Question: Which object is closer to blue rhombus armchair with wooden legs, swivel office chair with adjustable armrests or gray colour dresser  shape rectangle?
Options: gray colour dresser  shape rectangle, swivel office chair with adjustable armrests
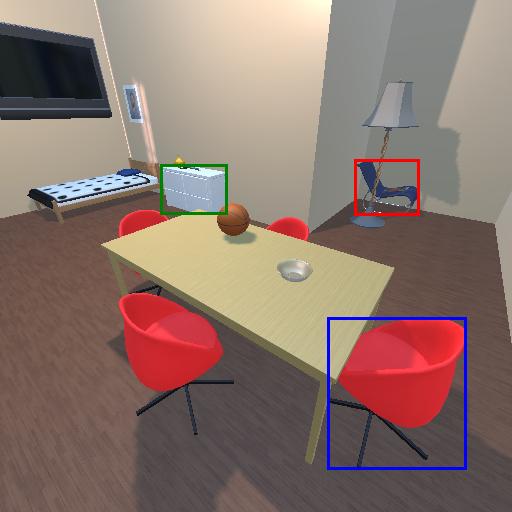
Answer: gray colour dresser  shape rectangle